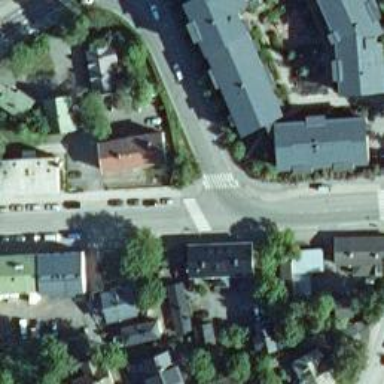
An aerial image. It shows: Footway crossing with marked asphalt surface.